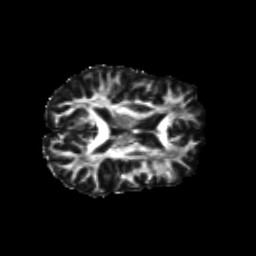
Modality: FA
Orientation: axial
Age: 43
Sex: female
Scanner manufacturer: siemens
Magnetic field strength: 3 T
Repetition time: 8.6 s
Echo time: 0.095 s